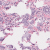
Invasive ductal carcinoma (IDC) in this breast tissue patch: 1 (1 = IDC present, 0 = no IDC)